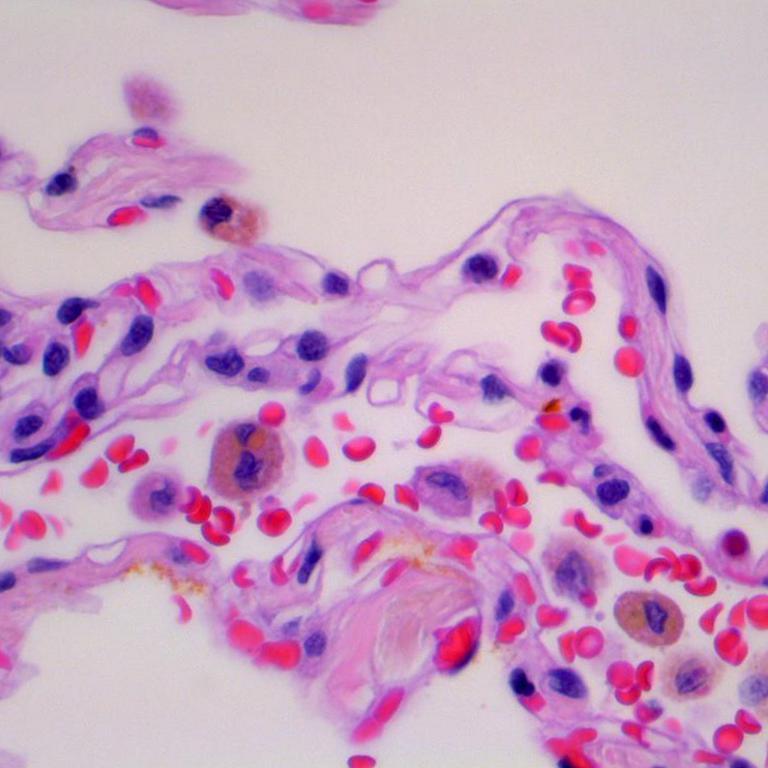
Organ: lung
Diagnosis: benign